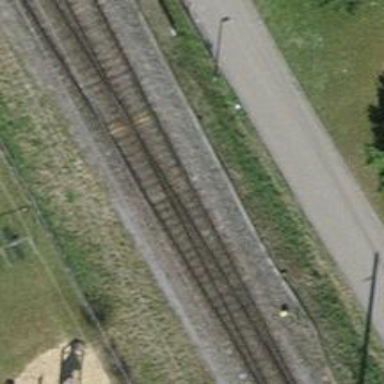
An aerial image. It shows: Rail siding with electrified tracks using contact line.